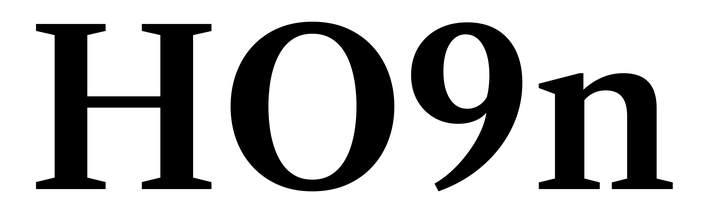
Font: LibreCaslonText_SemiBold